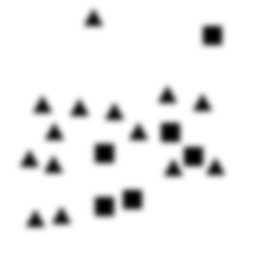
Squares: 6
Triangles: 14
Stars: 0
Total shapes: 20